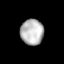
Tissue: lung
Cell type: Others
Senescence score: 0.2083
Nuclear area (px): 585
Mean DAPI intensity: 181.983